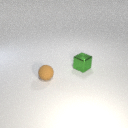
small brown rubber sphere to the left of small green metal cube